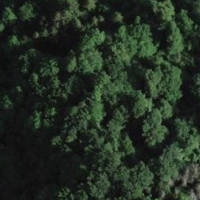
EUNIS habitat code: 44
Species observed at this site:
Lathyrus vernus
Ajuga reptans